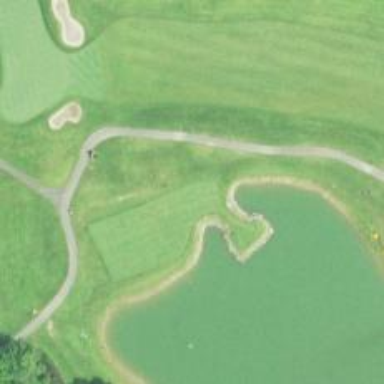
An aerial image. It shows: Golf tee.